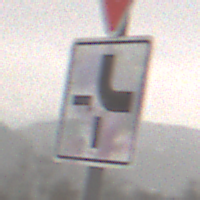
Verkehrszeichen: VerlaufVorfahrtsstrasse4
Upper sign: VorfahrtGewaehren
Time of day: Midday
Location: Outdoor (Nature)
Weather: Overcast
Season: Winter
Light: Natural